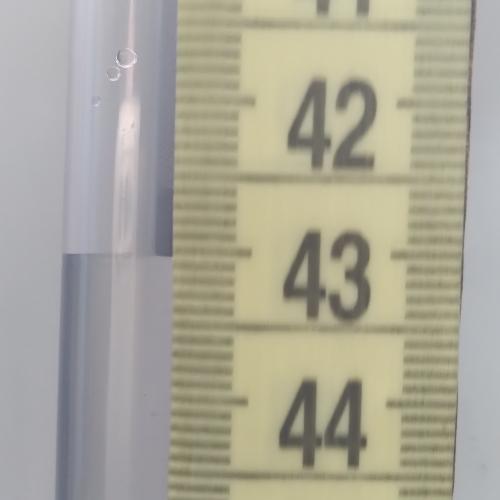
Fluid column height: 43.0 cm